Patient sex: M
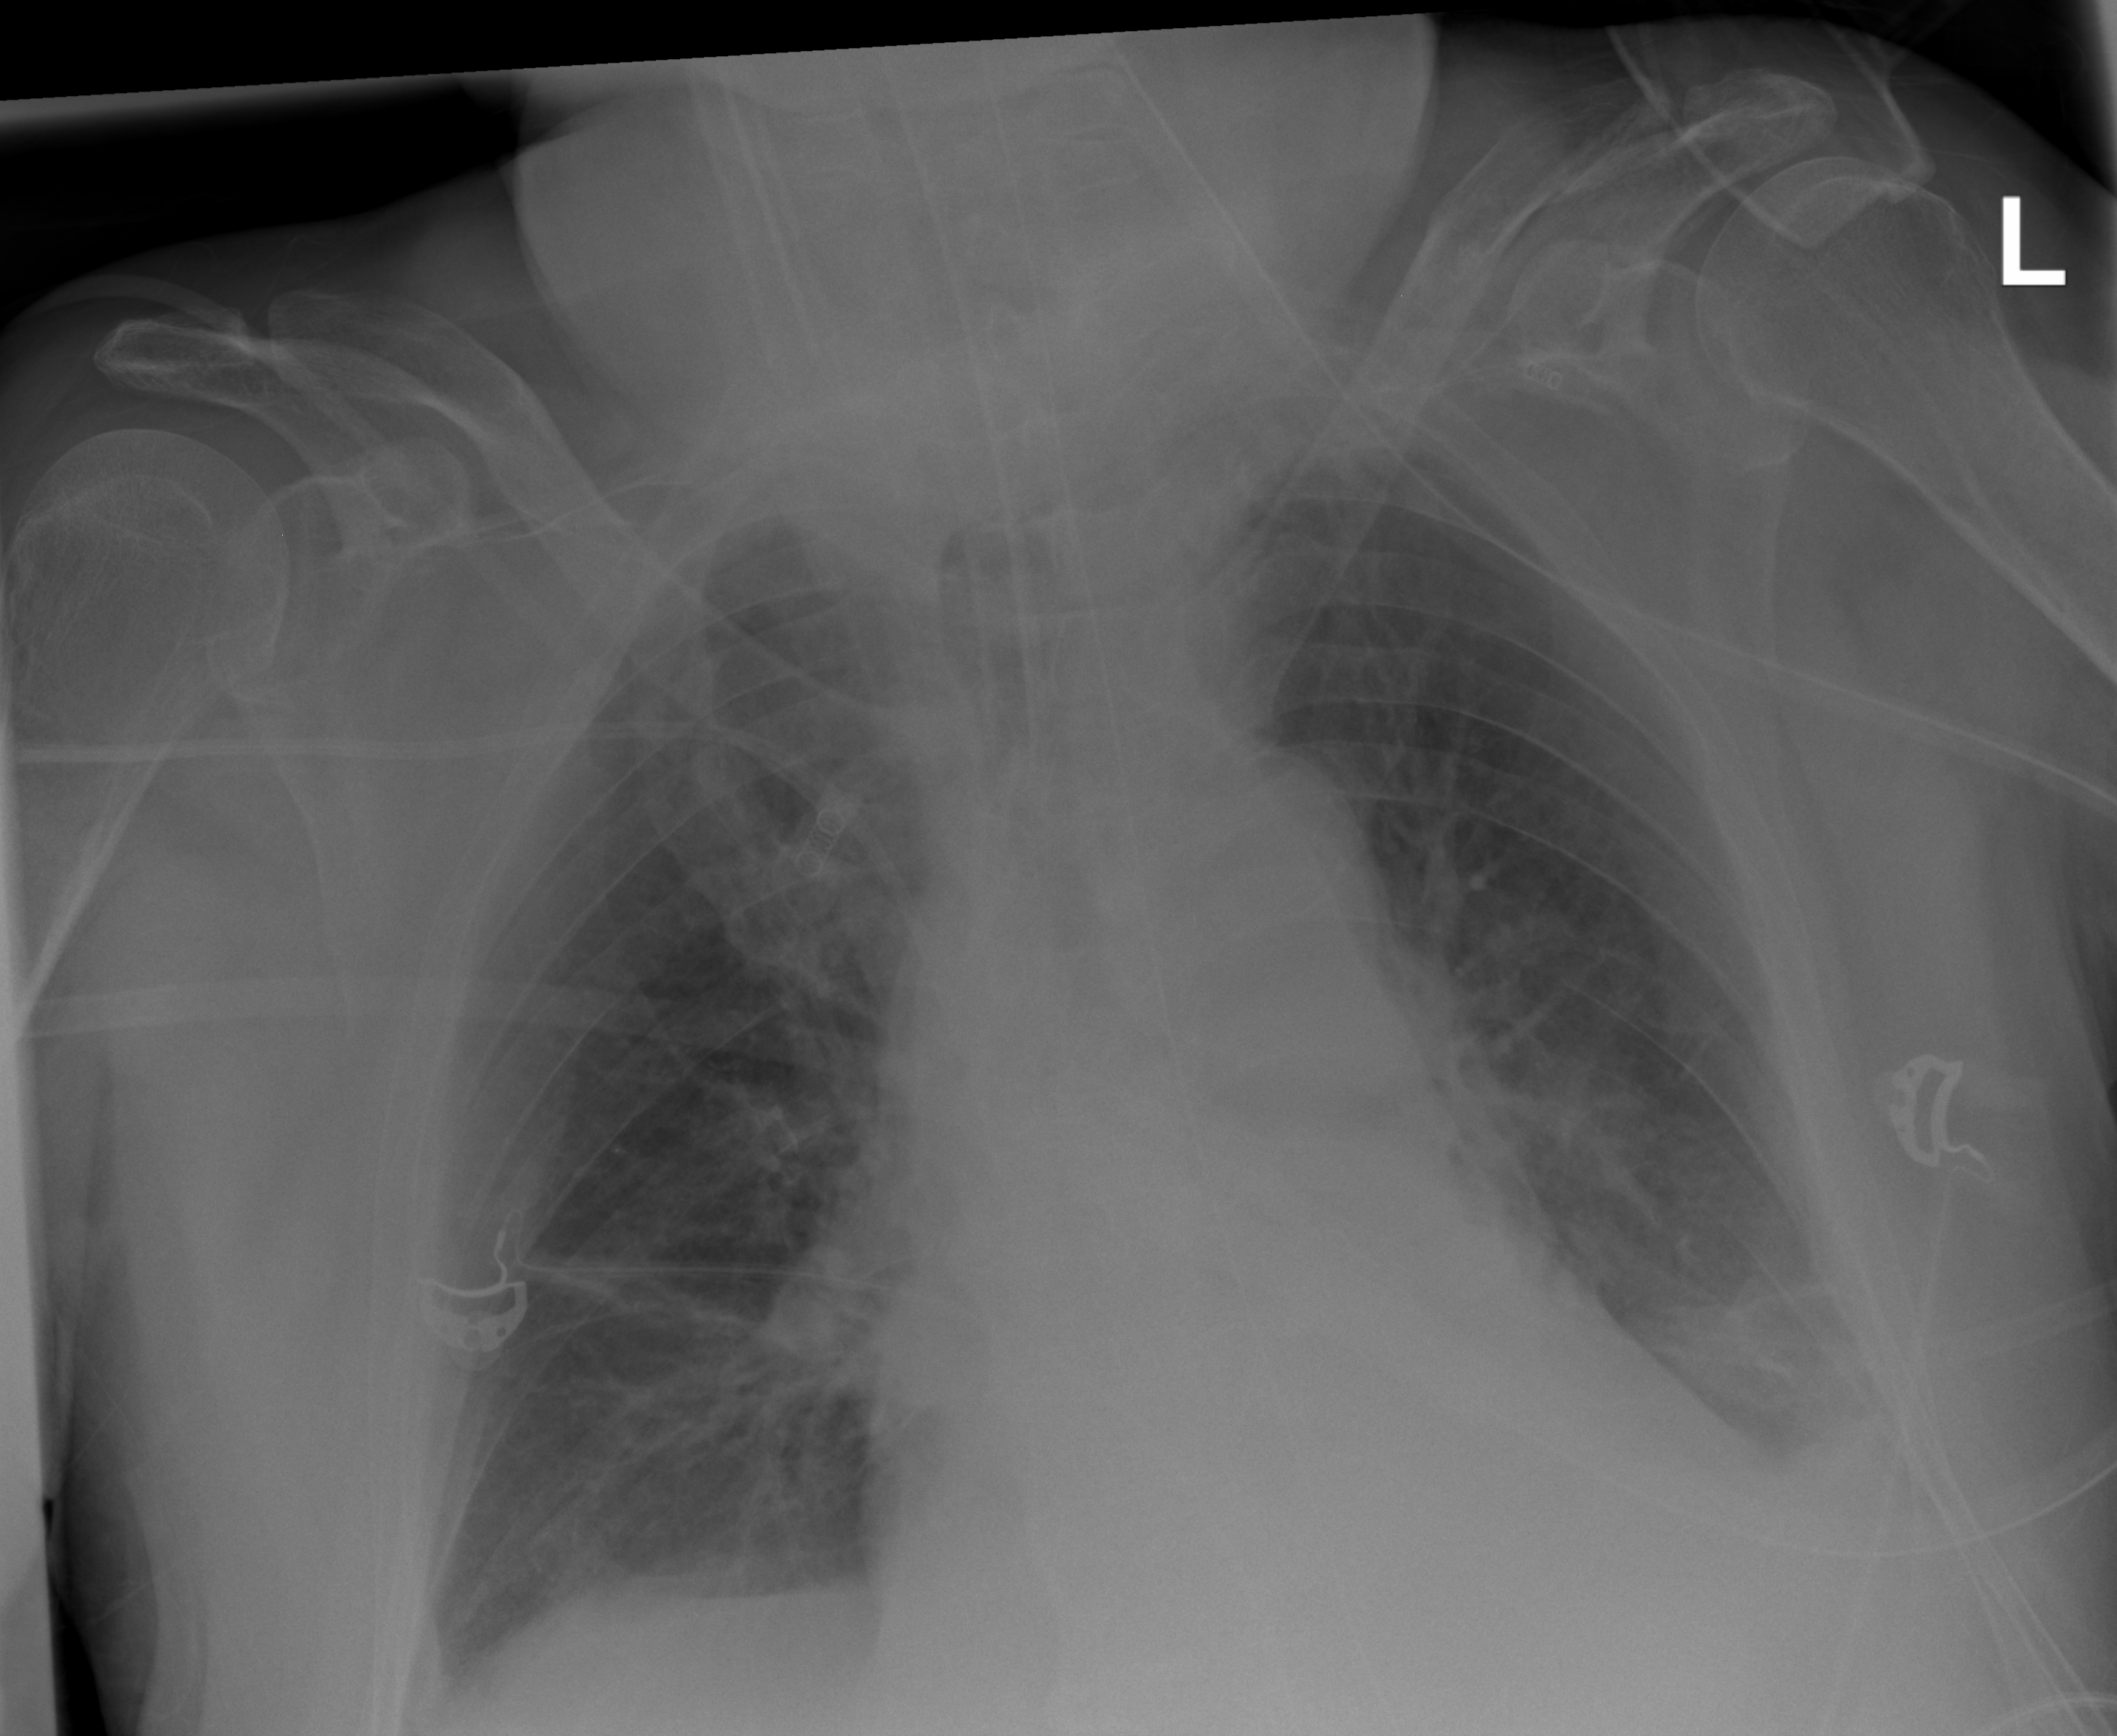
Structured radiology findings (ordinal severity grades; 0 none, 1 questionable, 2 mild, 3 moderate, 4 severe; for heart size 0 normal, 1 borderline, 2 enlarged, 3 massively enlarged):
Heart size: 0
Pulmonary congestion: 2
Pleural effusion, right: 1
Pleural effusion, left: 2
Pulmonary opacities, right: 2
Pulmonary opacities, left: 2
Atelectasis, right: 2
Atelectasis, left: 2